Interaction volume radius: 10 \u00c5
Interaction volume height: 15 \u00c5
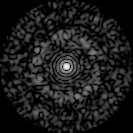
Disorder parameter: 0.8426